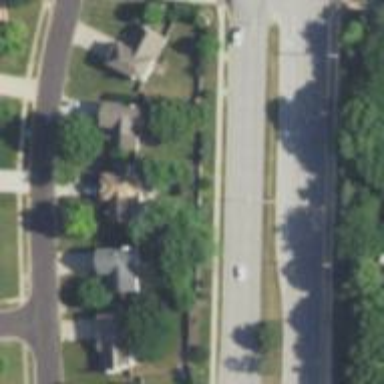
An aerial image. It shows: Dash road marking.